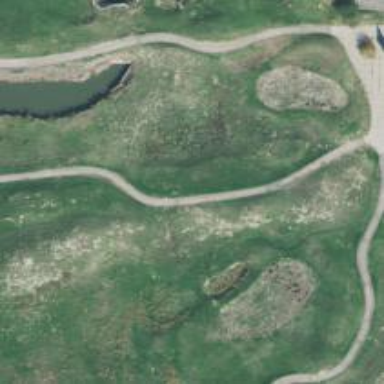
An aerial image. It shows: Service road designated as golf cart path.